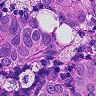
Metastatic tissue present: yes